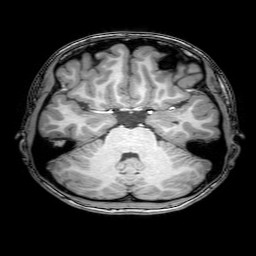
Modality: T1w
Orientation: coronal